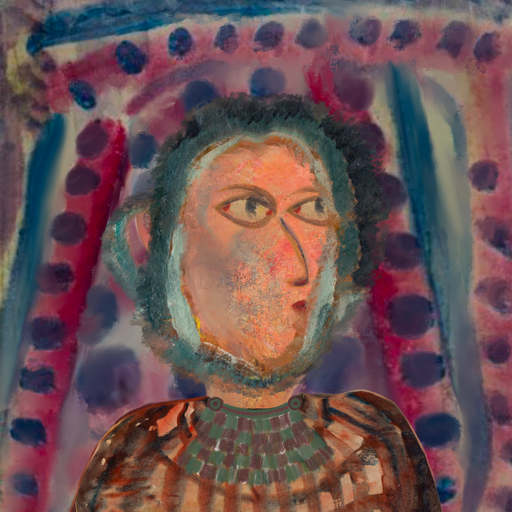
Background: HillGirl, Head And Neck Side: Irani, Face Side: GypsyMother, Bust: Orphan, Hair Side: Boggyland, Head Accessory: Blank, Second Necklace: After_Raid, Necklace: Blank, Baby: Blank